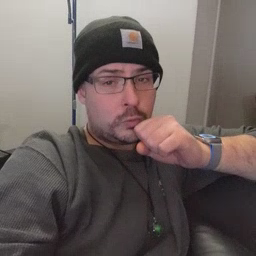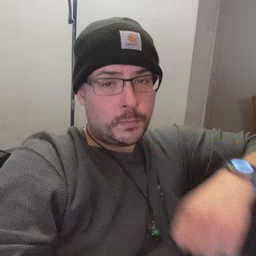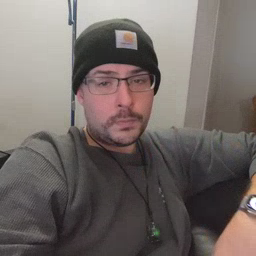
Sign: orange